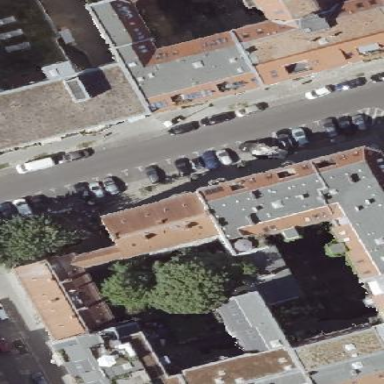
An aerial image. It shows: Asphalt parking area.